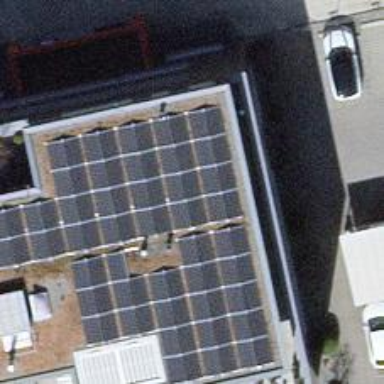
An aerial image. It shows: Solar photovoltaic panel generator.